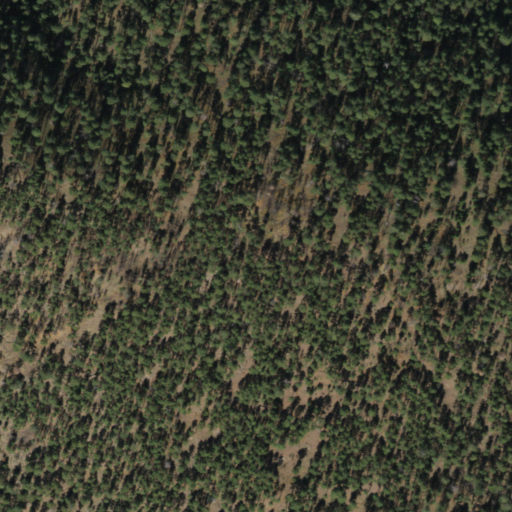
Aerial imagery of mountain in Arizona named W S Mountain containing evergreen forest and grassland